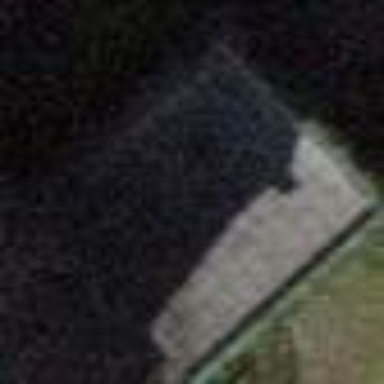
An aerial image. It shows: Garage building.